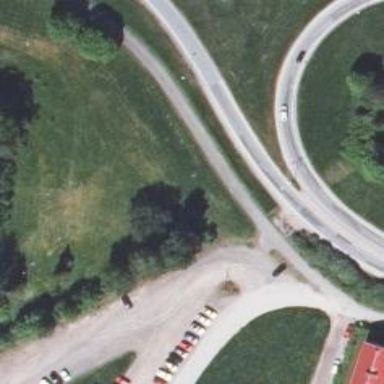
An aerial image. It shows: Trunk link highway.